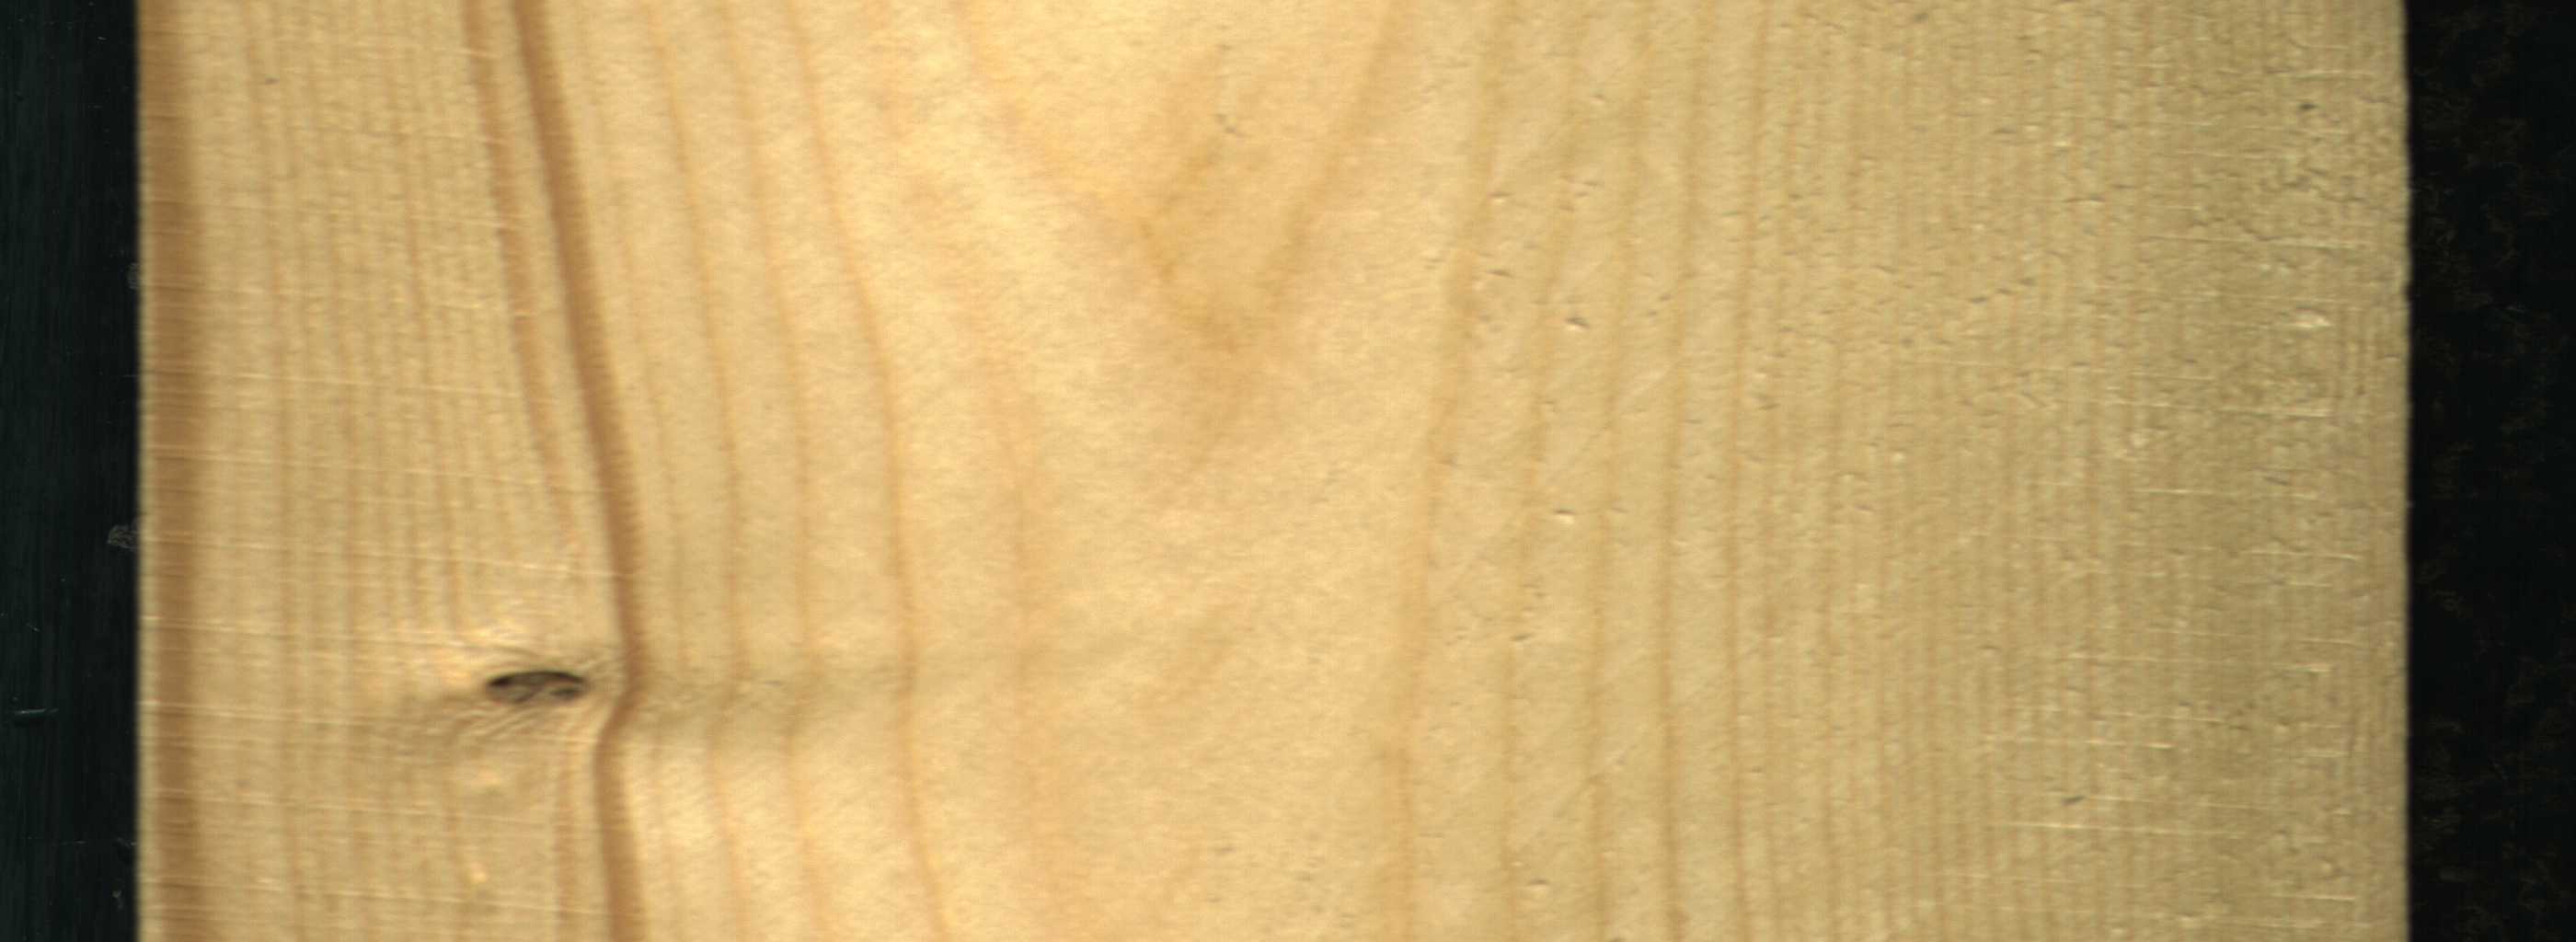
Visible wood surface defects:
Live_Knot